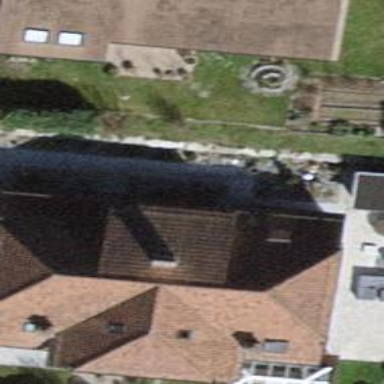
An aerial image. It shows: Building with tile roof.